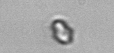
Label: Heterocapsa_rotundata